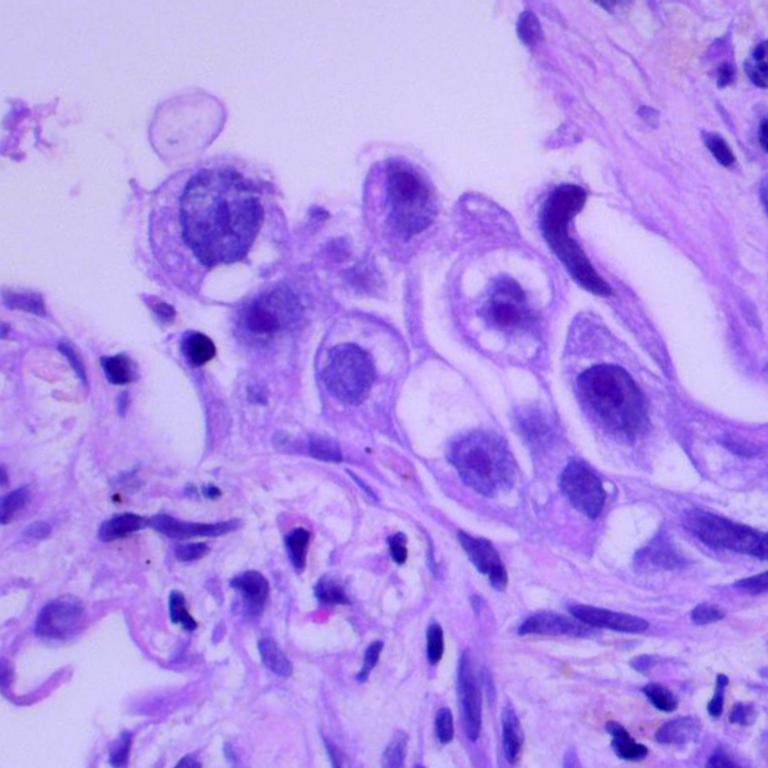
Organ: lung
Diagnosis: adenocarcinomas